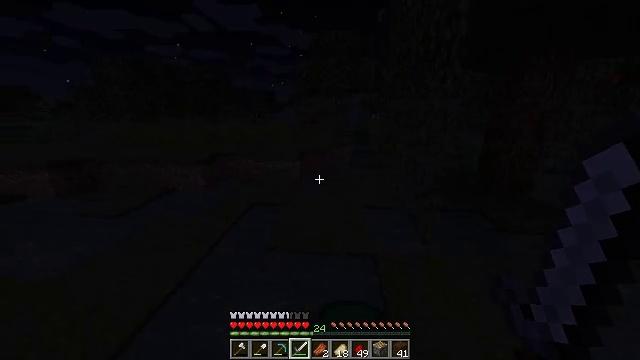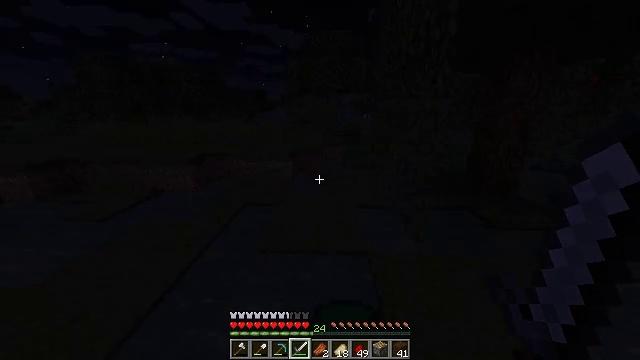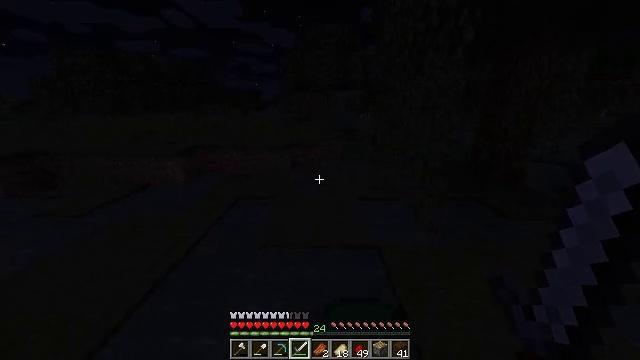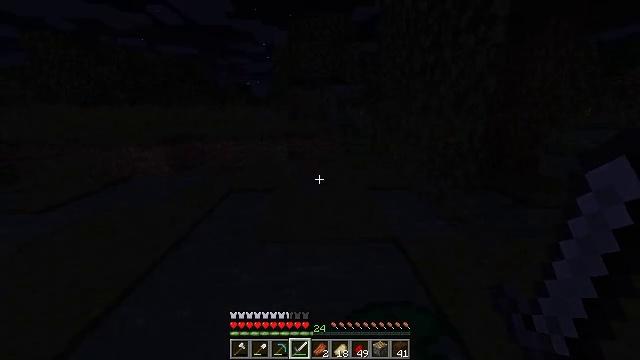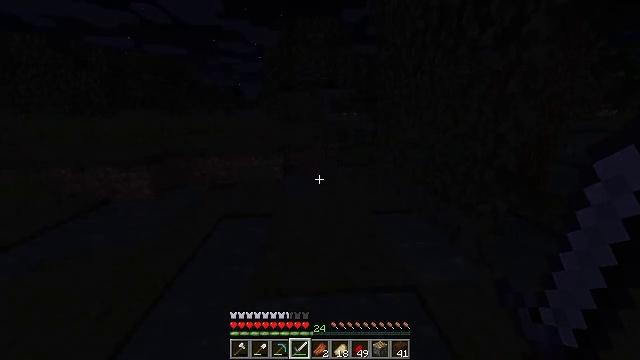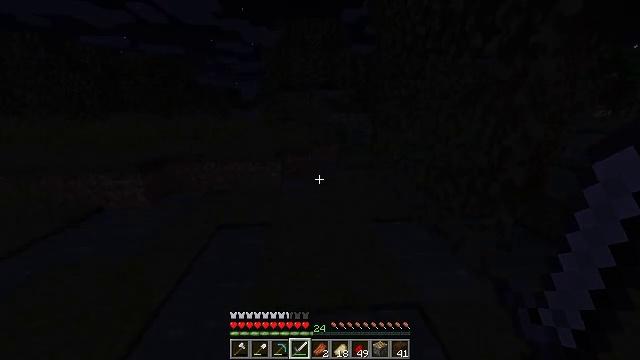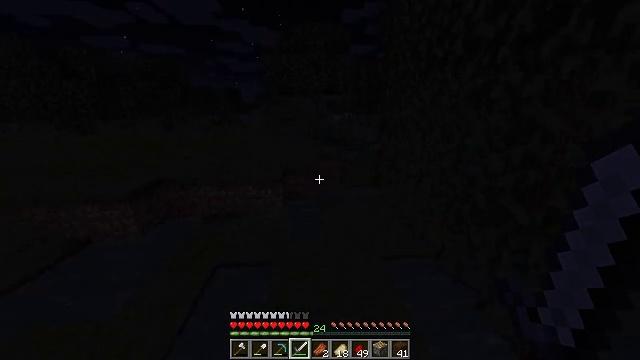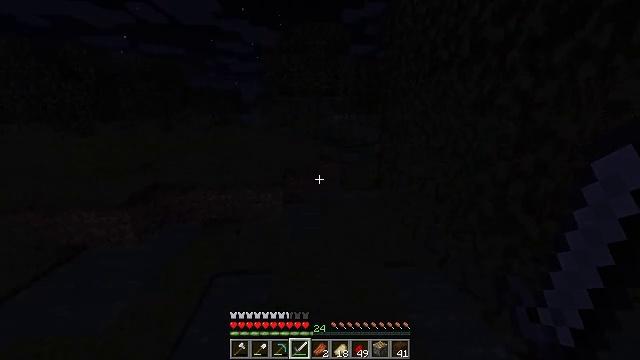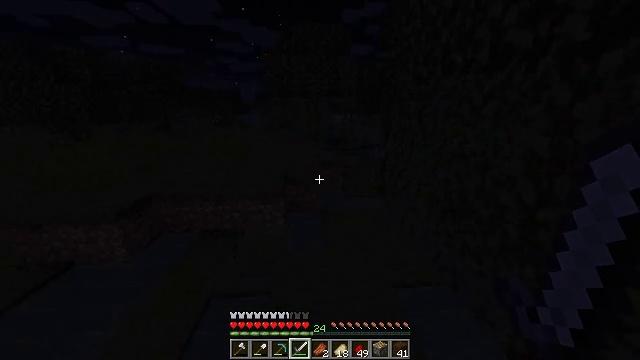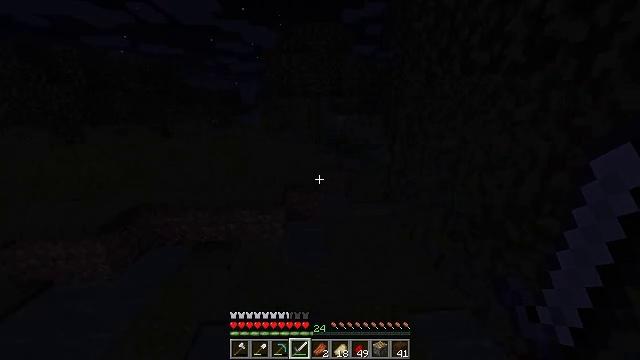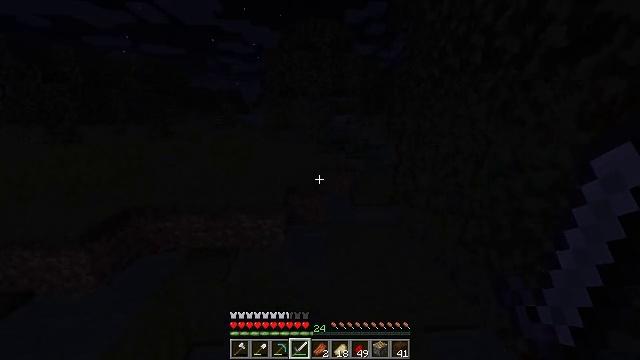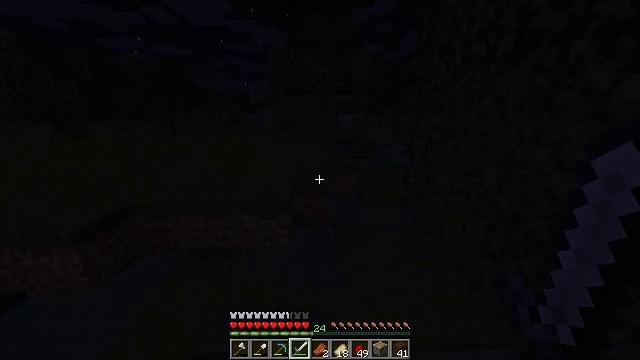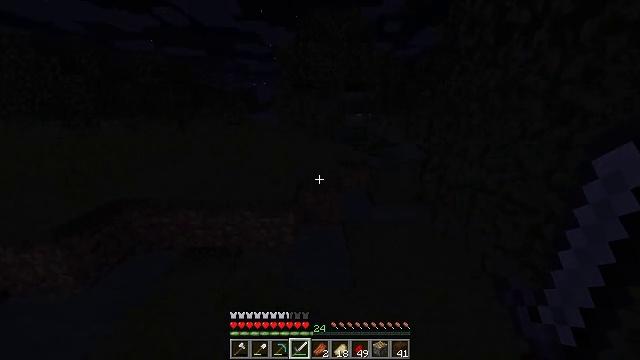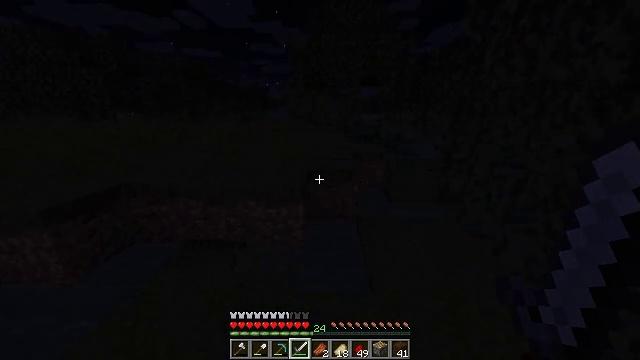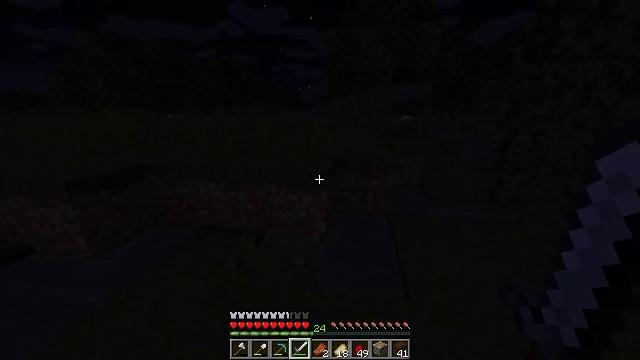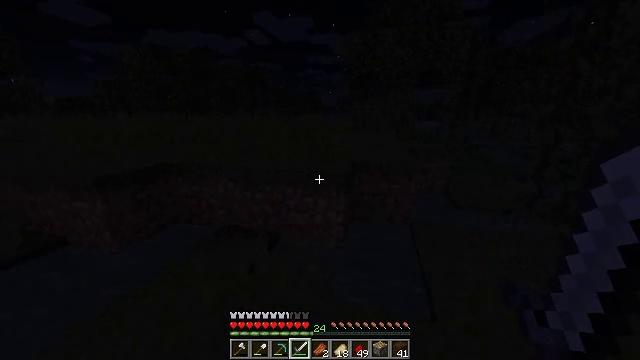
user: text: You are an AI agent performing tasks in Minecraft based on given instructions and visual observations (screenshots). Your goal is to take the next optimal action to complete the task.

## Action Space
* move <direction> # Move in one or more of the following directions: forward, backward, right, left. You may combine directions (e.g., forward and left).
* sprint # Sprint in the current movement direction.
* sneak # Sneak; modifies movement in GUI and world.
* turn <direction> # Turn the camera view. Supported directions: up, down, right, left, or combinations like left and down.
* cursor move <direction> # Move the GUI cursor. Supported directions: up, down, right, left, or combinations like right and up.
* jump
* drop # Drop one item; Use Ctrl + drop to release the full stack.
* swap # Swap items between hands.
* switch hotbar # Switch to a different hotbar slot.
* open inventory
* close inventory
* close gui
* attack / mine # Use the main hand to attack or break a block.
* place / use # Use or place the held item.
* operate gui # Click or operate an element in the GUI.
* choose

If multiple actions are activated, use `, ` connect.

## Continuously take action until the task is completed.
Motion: motion action
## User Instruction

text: Kill the slime.
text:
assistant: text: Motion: move forward, turn right, jump
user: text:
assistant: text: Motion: move forward, sprint, turn right, jump
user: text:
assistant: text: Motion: move forward, sprint, turn right, jump
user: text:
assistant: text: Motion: move forward, sprint, turn right, jump
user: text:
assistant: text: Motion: move forward, sprint, jump
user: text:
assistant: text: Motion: move forward, sprint, jump
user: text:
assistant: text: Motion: move forward, sprint, jump
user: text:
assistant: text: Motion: move forward, jump
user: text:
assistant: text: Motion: move forward, jump
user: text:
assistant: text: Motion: move forward, jump
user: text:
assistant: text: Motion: move forward, turn left, jump
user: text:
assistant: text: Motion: move forward, turn left, jump
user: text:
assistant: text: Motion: move forward, turn left, jump
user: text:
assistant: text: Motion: move forward, turn left, jump
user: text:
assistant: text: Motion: move forward, turn left and up, jump
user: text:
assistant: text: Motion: move forward, turn left, jump
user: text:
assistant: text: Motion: move forward, sprint, turn left and up, jump
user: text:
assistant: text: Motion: move forward, sprint, turn left, jump
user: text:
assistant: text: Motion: move forward, sprint, turn left, jump
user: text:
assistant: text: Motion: move forward, sprint, turn left, jump
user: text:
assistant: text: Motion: move forward, sprint, jump
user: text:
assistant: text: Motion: move forward, sprint, turn left, jump
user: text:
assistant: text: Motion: move forward, turn left, jump
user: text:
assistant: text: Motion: move forward, jump
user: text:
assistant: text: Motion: move forward, jump
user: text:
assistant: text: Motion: move forward, jump
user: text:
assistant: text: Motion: move forward, jump
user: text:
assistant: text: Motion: move forward, jump
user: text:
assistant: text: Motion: move forward, sprint, jump
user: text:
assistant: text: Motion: move forward, sprint, jump